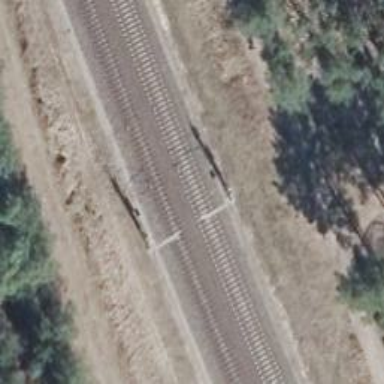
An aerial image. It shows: Railway signal.